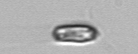
Label: Chrysochromulina